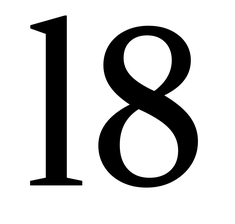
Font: LibreCaslonText_Regular